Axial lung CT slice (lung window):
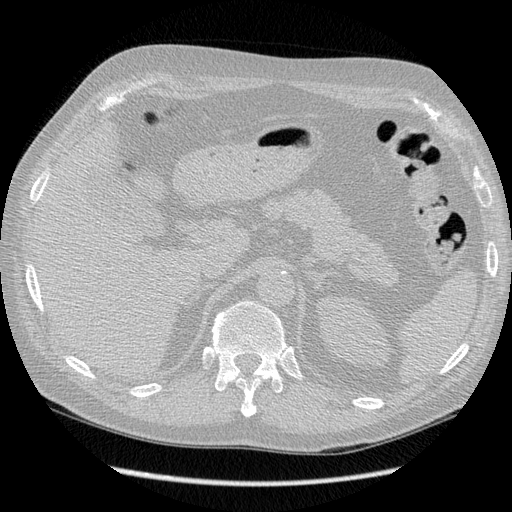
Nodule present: no